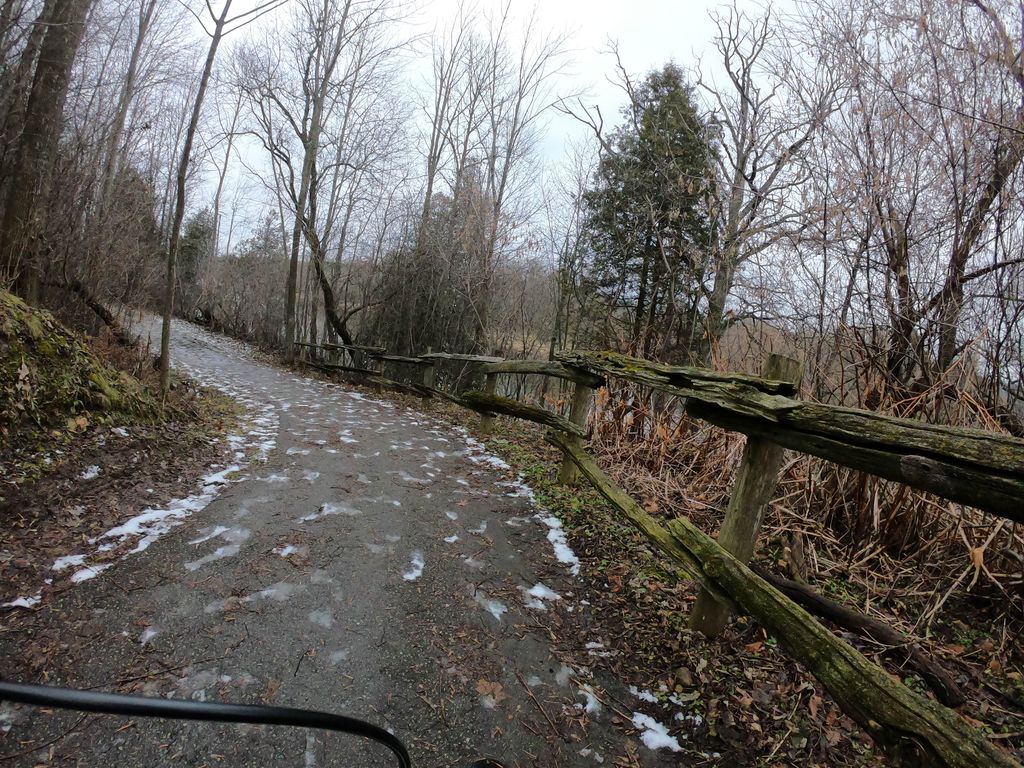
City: kitchener-waterloo